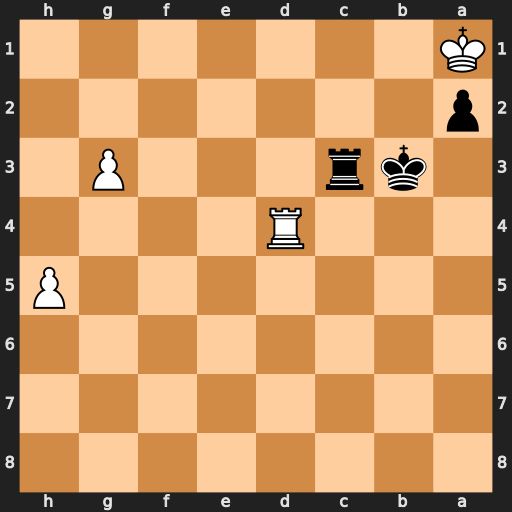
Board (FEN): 8/8/8/7P/3R4/1kr3P1/p7/K7
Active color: b
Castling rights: -
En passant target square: -
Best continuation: Rc1#